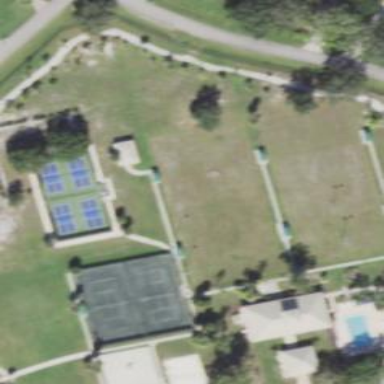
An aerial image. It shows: Tennis court on pitch.